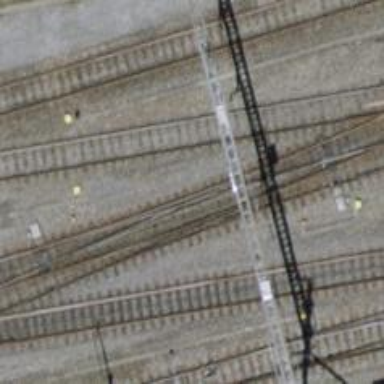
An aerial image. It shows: Single-track electrified railway with contact line.